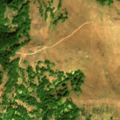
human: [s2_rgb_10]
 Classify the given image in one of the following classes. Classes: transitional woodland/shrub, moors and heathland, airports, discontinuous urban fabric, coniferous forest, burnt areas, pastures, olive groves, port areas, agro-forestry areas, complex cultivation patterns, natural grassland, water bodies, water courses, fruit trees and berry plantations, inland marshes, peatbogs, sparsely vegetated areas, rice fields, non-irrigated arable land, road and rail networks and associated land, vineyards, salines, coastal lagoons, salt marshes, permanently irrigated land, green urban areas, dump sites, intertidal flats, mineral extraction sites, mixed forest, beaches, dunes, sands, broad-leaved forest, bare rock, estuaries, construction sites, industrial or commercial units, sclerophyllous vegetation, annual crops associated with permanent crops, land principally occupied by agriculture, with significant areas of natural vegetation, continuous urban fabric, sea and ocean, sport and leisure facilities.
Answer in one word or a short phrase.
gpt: broad-leaved forest, natural grassland, transitional woodland/shrub